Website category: restaurant
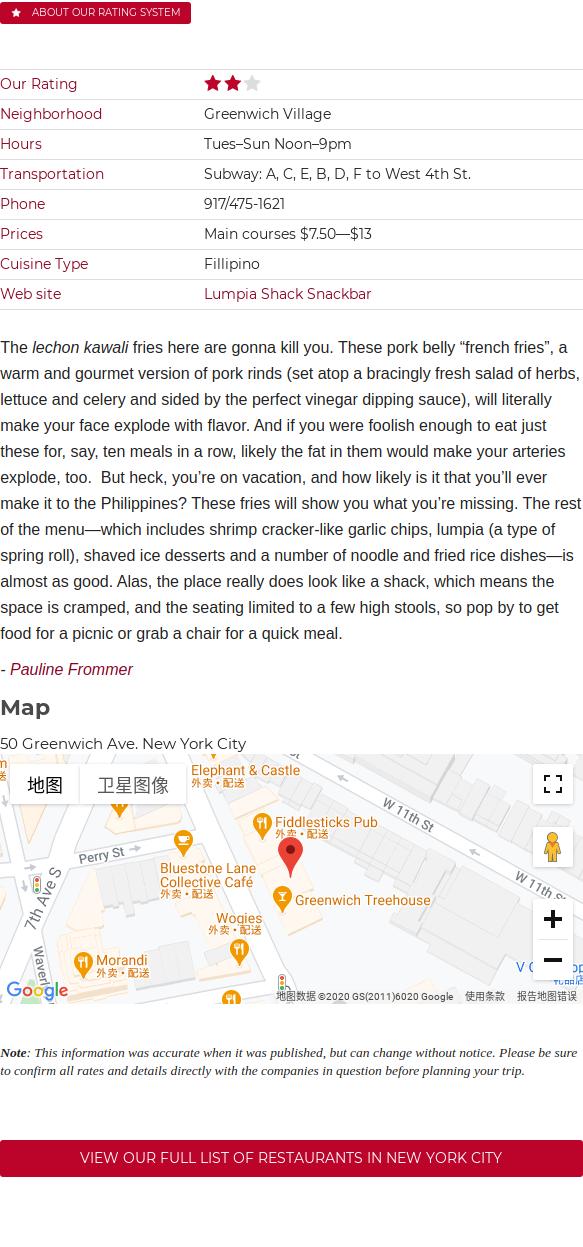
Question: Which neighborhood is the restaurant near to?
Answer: Greenwich Village

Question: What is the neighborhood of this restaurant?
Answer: Greenwich Village

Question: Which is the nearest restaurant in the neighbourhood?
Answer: Greenwich Village

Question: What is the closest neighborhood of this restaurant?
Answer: Greenwich Village

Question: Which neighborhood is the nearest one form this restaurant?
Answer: Greenwich Village

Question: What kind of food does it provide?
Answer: Fillipino

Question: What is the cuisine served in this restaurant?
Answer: Fillipino

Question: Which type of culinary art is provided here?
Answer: Fillipino

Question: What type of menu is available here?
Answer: Fillipino

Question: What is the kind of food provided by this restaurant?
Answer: Fillipino

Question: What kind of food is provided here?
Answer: Fillipino

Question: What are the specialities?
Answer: Fillipino

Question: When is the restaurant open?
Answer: TuesSun Noon9pm

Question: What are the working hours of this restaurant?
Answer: TuesSun Noon9pm

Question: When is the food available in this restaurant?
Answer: TuesSun Noon9pm

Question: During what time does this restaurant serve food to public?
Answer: TuesSun Noon9pm

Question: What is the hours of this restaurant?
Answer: TuesSun Noon9pm

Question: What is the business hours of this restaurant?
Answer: TuesSun Noon9pm

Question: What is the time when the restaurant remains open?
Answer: TuesSun Noon9pm

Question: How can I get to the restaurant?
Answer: Subway: A, C, E, B, D, F to West 4th St.

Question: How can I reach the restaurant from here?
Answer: Subway: A, C, E, B, D, F to West 4th St.

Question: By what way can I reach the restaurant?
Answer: Subway: A, C, E, B, D, F to West 4th St.

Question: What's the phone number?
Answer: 917/475-1621

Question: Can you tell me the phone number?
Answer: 917/475-1621

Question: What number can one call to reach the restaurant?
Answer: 917/475-1621

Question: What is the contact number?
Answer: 917/475-1621

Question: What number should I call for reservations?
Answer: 917/475-1621

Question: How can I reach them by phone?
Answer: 917/475-1621

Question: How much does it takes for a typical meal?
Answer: Main courses $7.50$13

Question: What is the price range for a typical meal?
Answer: Main courses $7.50$13

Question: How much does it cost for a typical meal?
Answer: Main courses $7.50$13

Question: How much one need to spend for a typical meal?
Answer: Main courses $7.50$13

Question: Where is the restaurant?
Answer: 50 Greenwich Ave. New York City

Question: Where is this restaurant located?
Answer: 50 Greenwich Ave. New York City

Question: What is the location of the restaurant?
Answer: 50 Greenwich Ave. New York City

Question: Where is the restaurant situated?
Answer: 50 Greenwich Ave. New York City

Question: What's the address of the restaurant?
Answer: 50 Greenwich Ave. New York City

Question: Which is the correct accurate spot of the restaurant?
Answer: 50 Greenwich Ave. New York City

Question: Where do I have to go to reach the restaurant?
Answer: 50 Greenwich Ave. New York City